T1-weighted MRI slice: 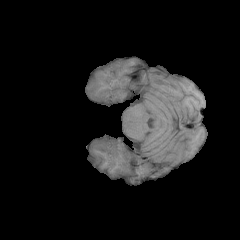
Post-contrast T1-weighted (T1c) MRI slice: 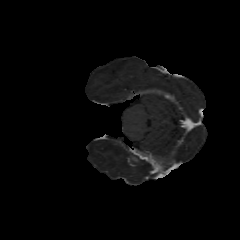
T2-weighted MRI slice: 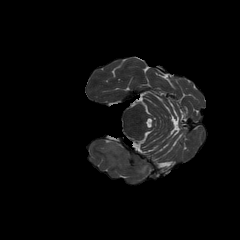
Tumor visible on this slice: yes